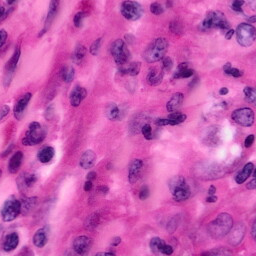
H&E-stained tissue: Pancreatic